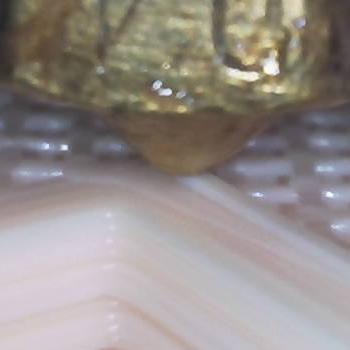
Flow rate: 105%